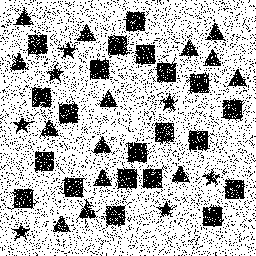
Squares: 21
Triangles: 14
Stars: 7
Total shapes: 42